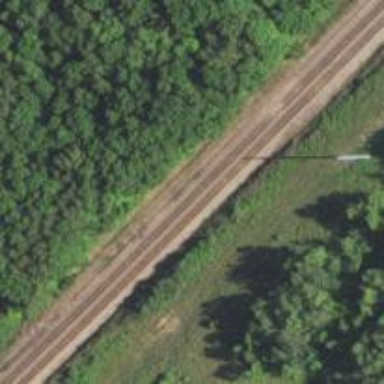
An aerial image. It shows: Railway track.